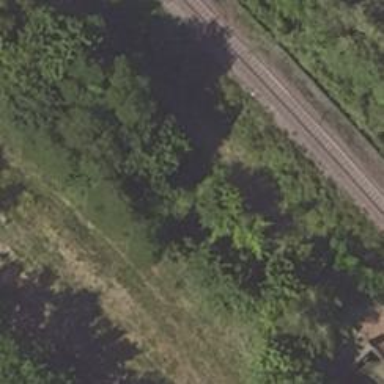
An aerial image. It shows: Abandoned railway.